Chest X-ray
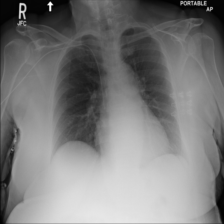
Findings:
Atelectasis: negative
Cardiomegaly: negative
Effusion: negative
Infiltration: negative
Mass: negative
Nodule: negative
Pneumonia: negative
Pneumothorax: negative
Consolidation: negative
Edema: negative
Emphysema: negative
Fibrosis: negative
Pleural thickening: negative
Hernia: negative